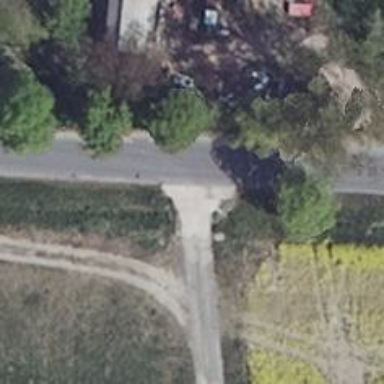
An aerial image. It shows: Residential road.